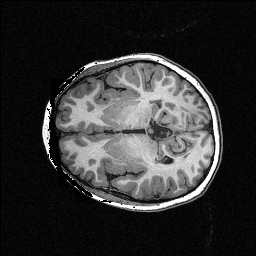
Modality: T1w
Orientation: axial
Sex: female